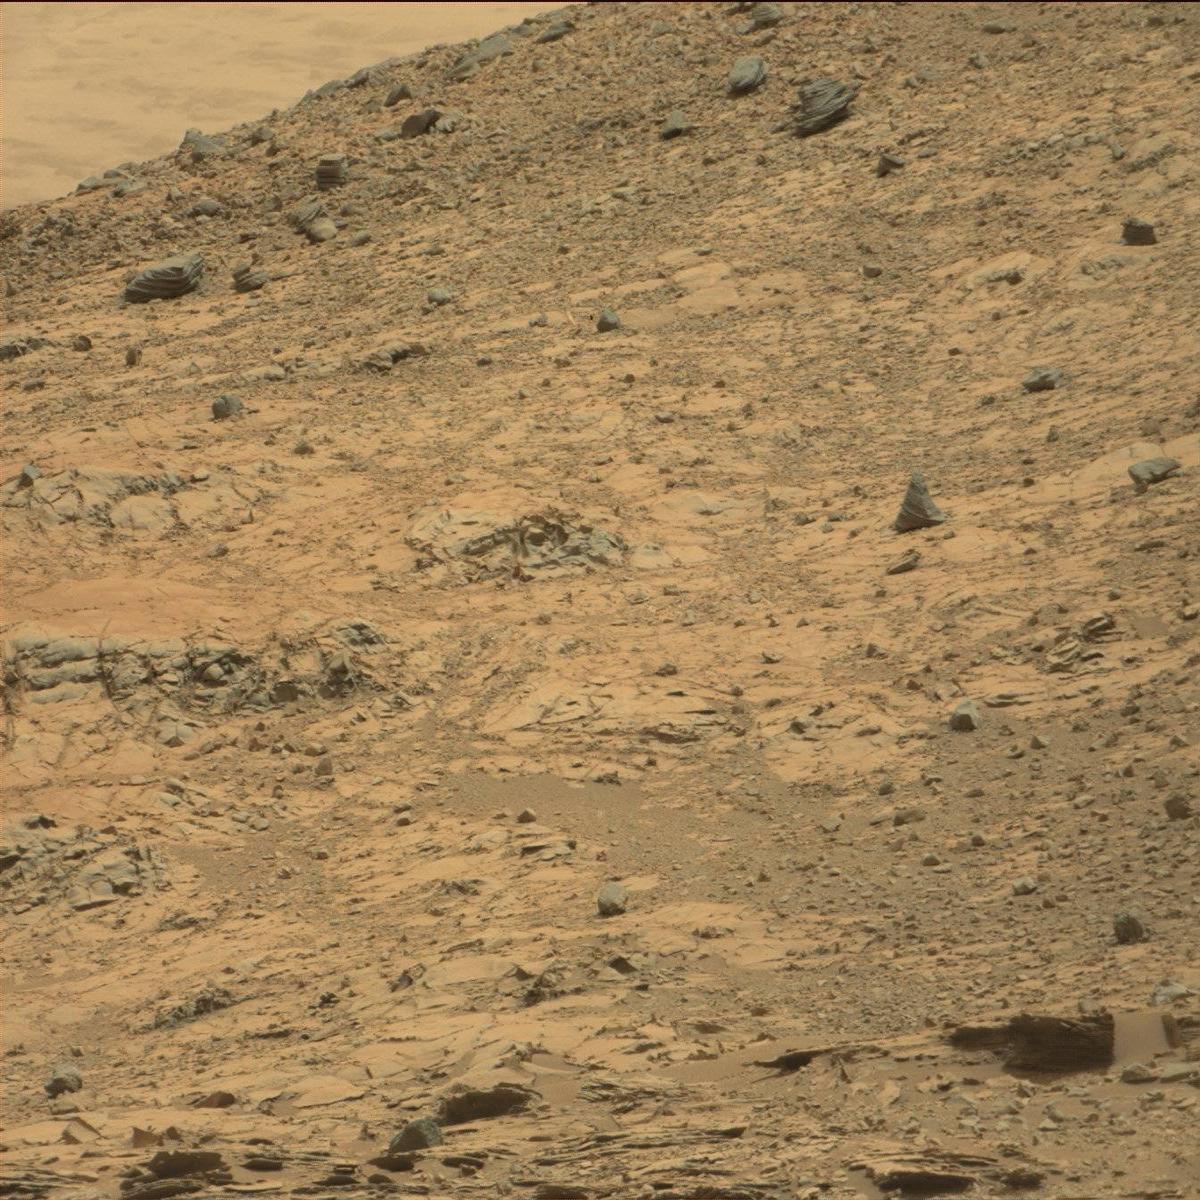
Terrain classes present: Bedrock, Ridge, Rock, Sand / Soil